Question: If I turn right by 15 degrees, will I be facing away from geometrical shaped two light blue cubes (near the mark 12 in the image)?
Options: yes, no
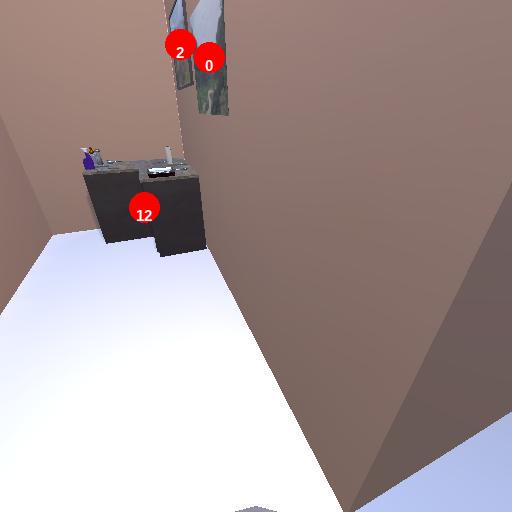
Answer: yes